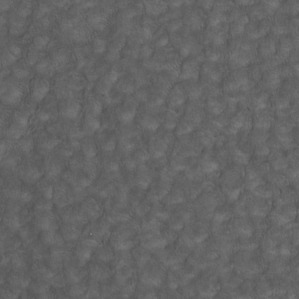
Label: non_frost